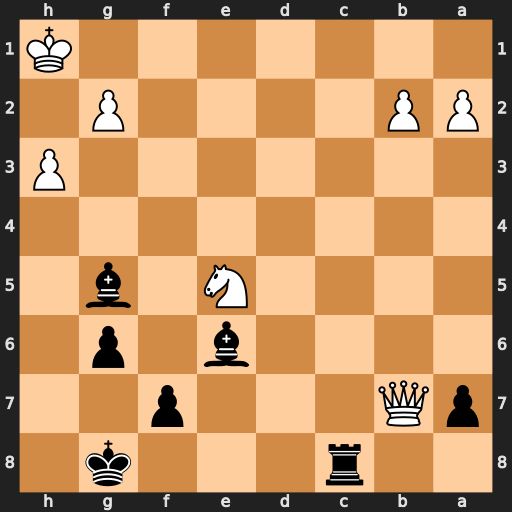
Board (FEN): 2r3k1/pQ3p2/4b1p1/4N1b1/8/7P/PP4P1/7K
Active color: b
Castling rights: -
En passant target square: -
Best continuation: Rc1+ Kh2 Bf4+